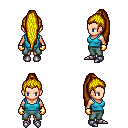
a pixel art fantasy rpg character, female body template, human, light skin, teal pirate shirt, teal pants, blonde extra-long topknot hairstyle, gold gloves, metal boots, four views (front, back, left, right), 2x2 character sprite sheet, small pixel art, hard edges, no anti-aliasing